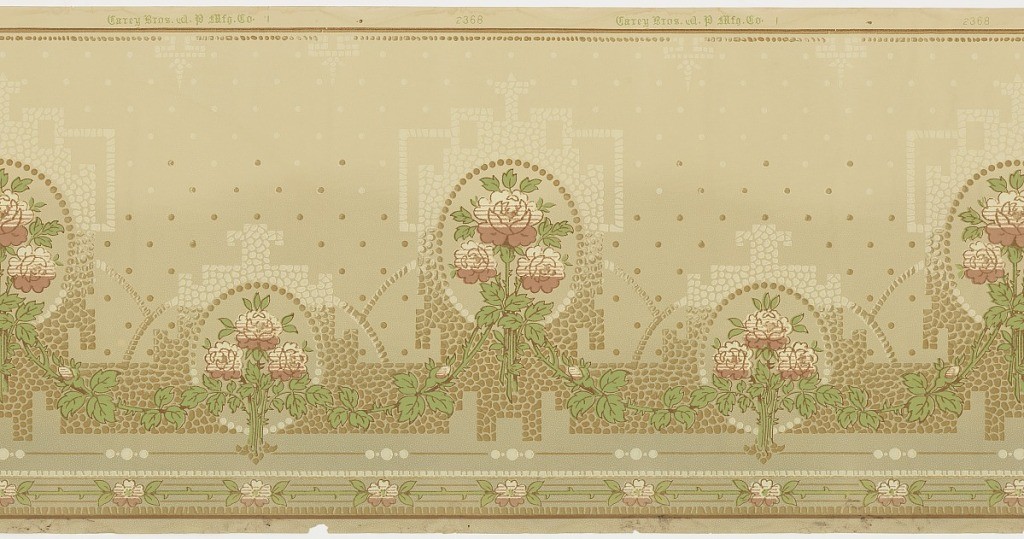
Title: Frieze
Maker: Carey Bros. W.P. Mfg. Co., Philadelphia, Pennsylvania, founded 1882
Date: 1905–1915
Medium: Machine-printed paper
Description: Alternating large and small floral bouquets, each set within a beaded circle, then within a larger architectural framework. The medallions are connected by floral and foliate swags.